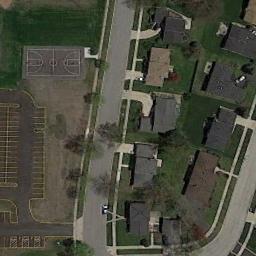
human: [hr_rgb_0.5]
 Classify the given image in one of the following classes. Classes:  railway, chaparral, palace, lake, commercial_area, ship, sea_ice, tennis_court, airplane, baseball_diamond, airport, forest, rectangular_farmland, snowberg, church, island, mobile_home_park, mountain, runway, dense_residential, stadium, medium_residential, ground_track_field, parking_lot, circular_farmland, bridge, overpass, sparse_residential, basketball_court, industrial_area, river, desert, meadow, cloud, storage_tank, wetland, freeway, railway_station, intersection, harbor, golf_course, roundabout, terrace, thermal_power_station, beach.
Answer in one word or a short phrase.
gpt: basketball_court